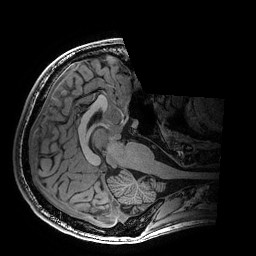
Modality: T1w
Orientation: axial
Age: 21
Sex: male
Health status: healthy
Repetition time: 2.53 s
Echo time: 0.0034 s